Question: Why isn't the image centered in the li? The dimensions of it is 25x25px.
'''
#information-list li {
height: 50px;
line-height: 50px;
padding: 0 10px;
border-bottom: 1px solid #c1c0bf;
}
#information-list li img {
vertical-align: middle;
margin-right: 10px;
}
'''
'''
<ul id="information-list" class="flat-list">
<li>
<img src="images/test.png" />
<strong>Foo</strong>
</li>
...
'''

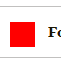
Answer: Try this instead:
'''
#information-list li {
height: 50px;
line-height: 50px;
padding: 0 10px 0 20px;
border-bottom: 1px solid #c1c0bf;
background:transparent url(images/test.png) no-repeat left center;
}
'''
'''
<ul id="information-list" class="flat-list">
<li>
<strong>Foo</strong>
</li>
...
'''